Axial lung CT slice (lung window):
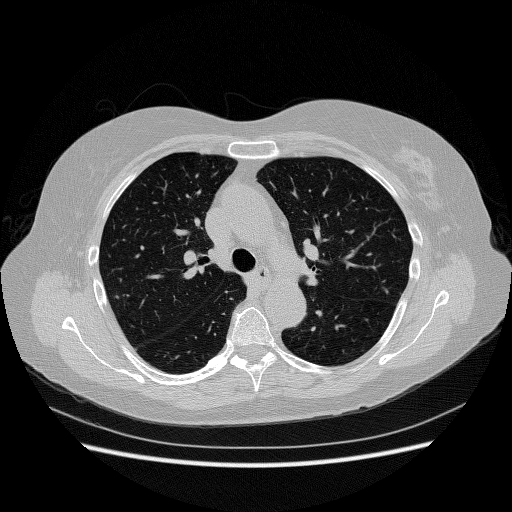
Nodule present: no